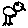
Label: bird